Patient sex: F
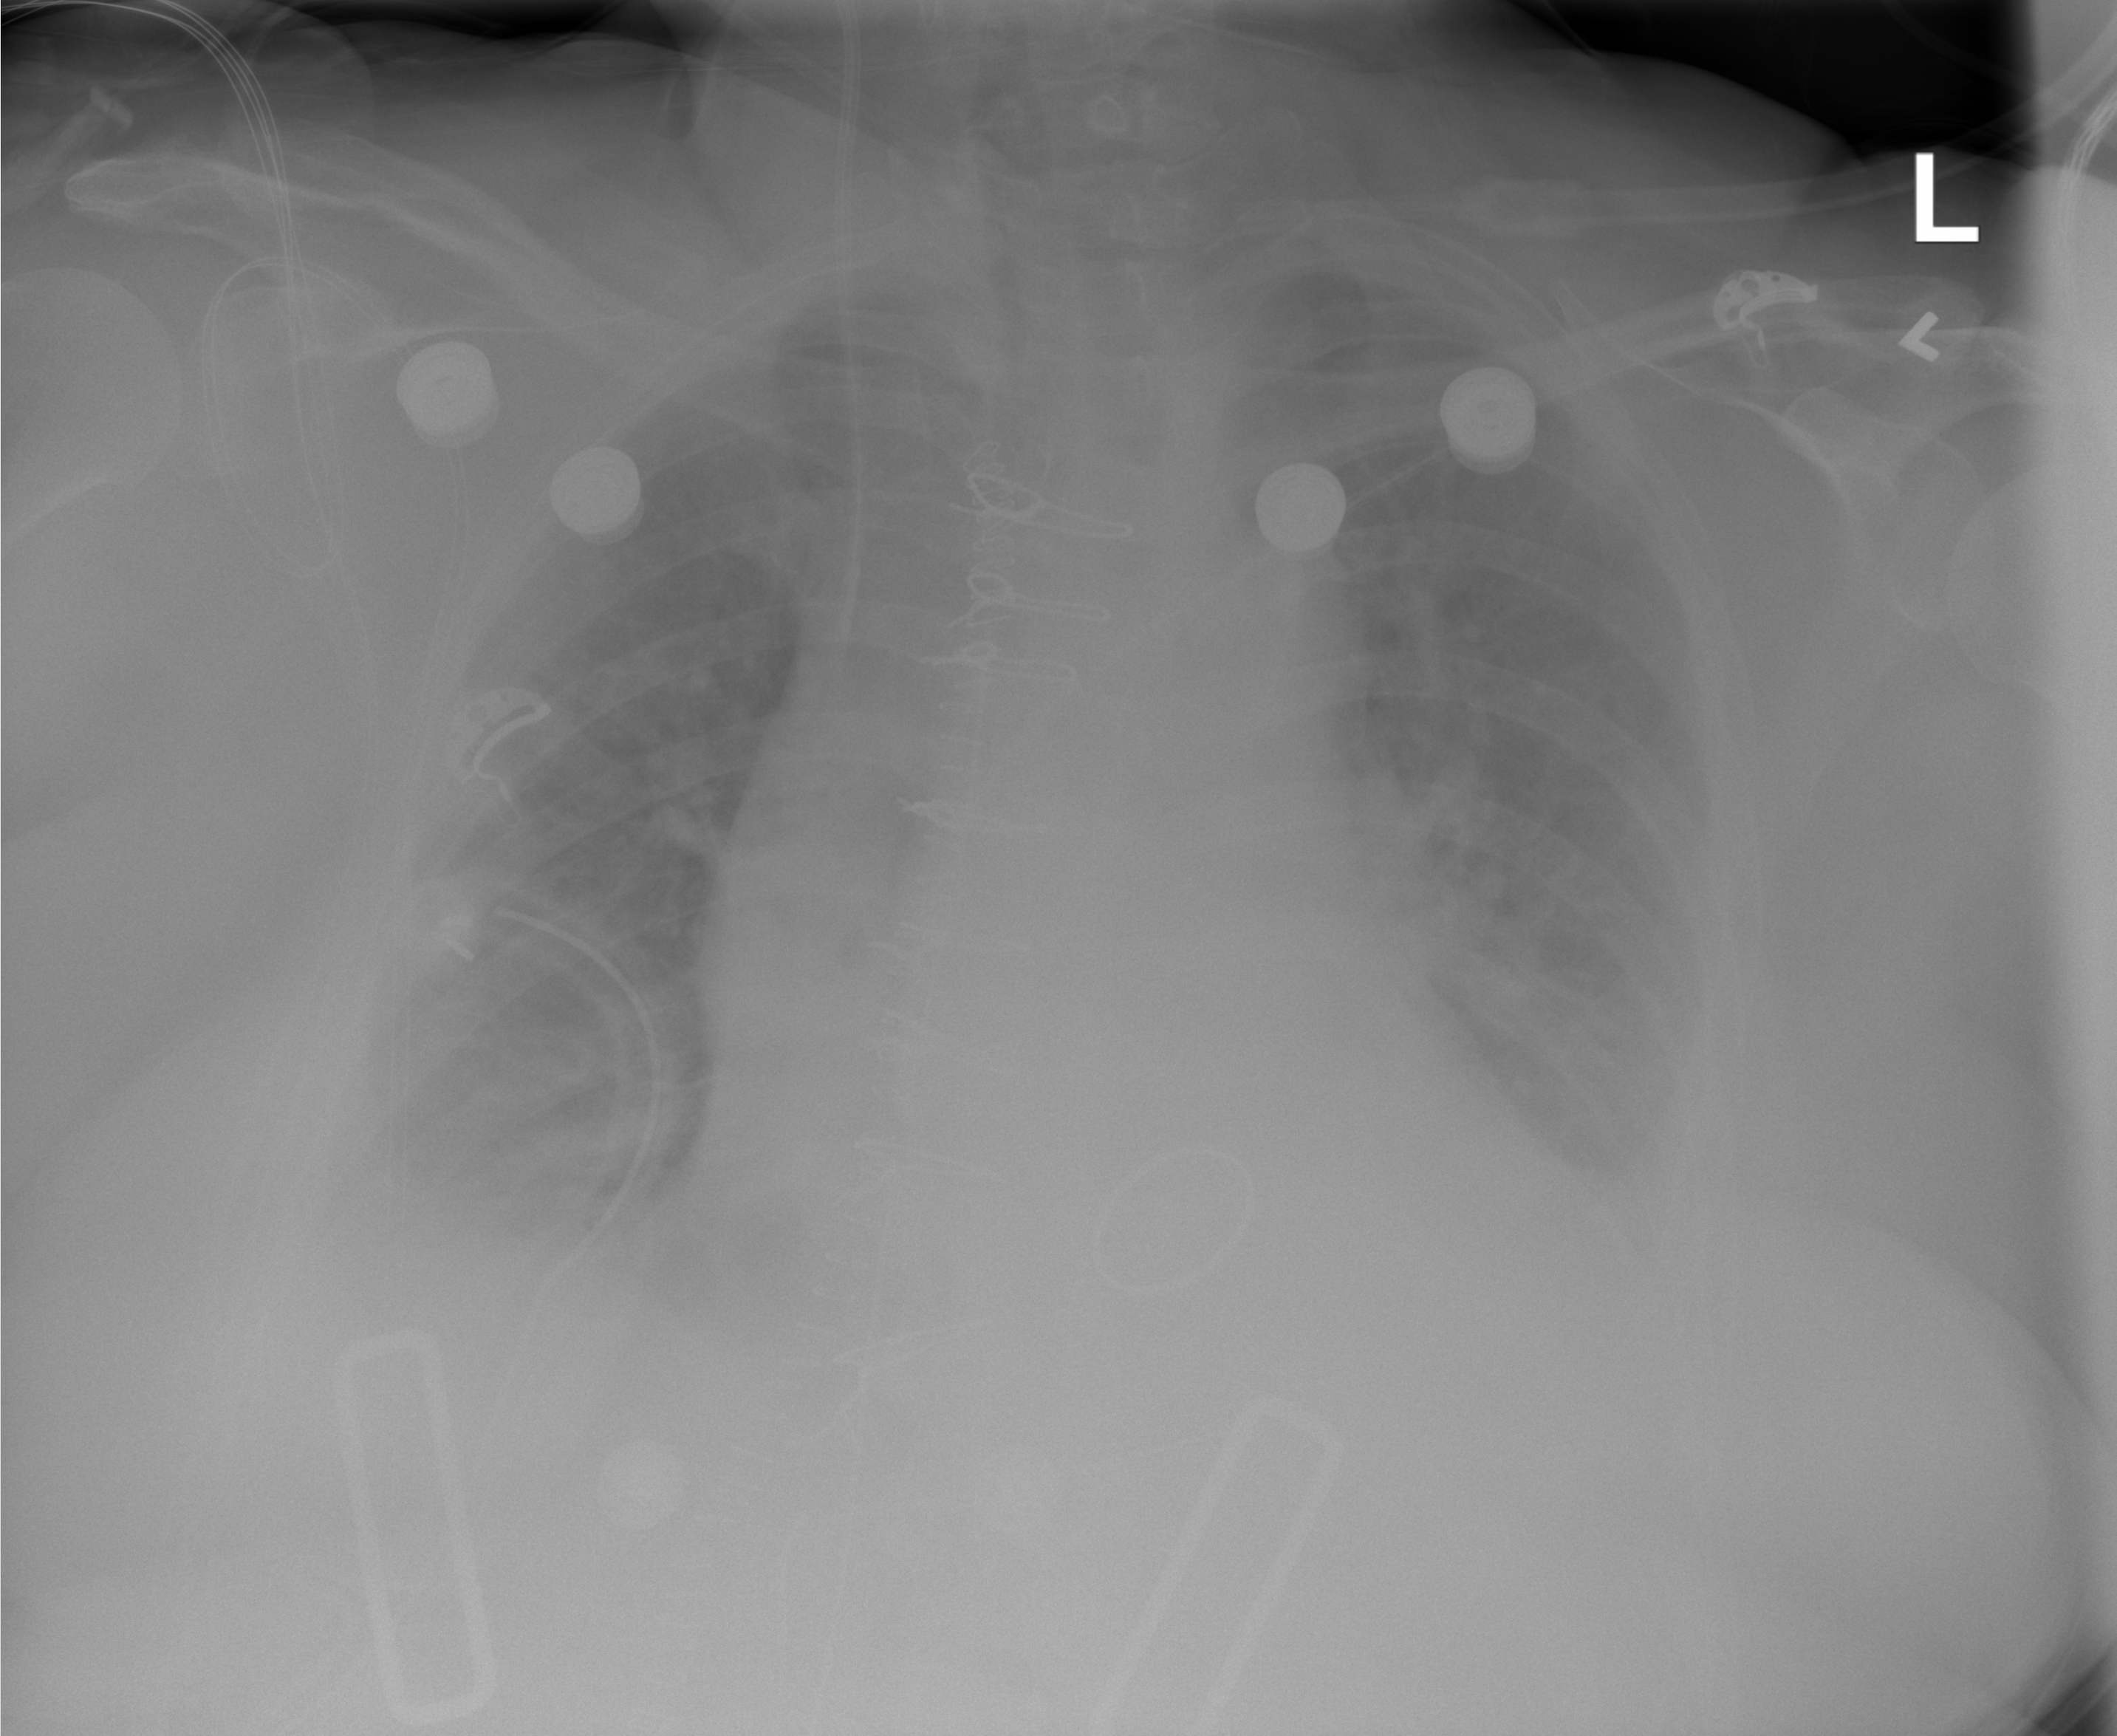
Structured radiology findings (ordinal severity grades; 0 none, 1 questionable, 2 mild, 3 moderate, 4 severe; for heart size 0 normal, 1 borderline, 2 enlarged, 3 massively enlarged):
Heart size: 2
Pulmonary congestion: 2
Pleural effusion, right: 2
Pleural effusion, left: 2
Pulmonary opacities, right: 0
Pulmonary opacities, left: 0
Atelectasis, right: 2
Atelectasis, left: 2